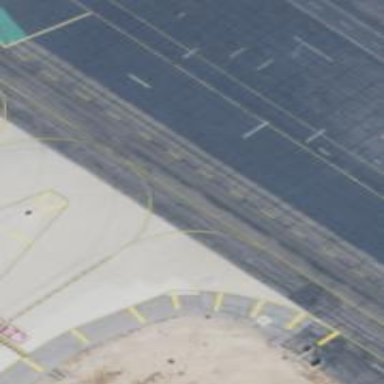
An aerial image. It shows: Image of taxiway at airport.